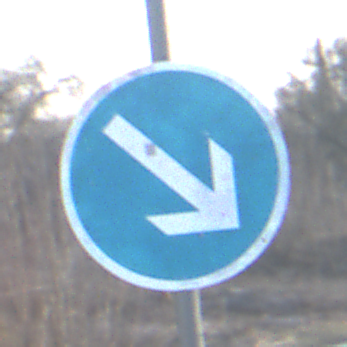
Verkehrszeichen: VorgeschriebeneVorbeifahrtRechts
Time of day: SunriseSunset
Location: Outdoor (Suburban)
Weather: PartlyCloudy
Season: Winter
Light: Natural